Question: I have installed Visual Studio Community 2013 but I can't add new C# items. If I right click on a folder and want to add a C# Razor cshtml file I can't, but I can add is Visual Basic vbhtml. How do I turn-on C#?

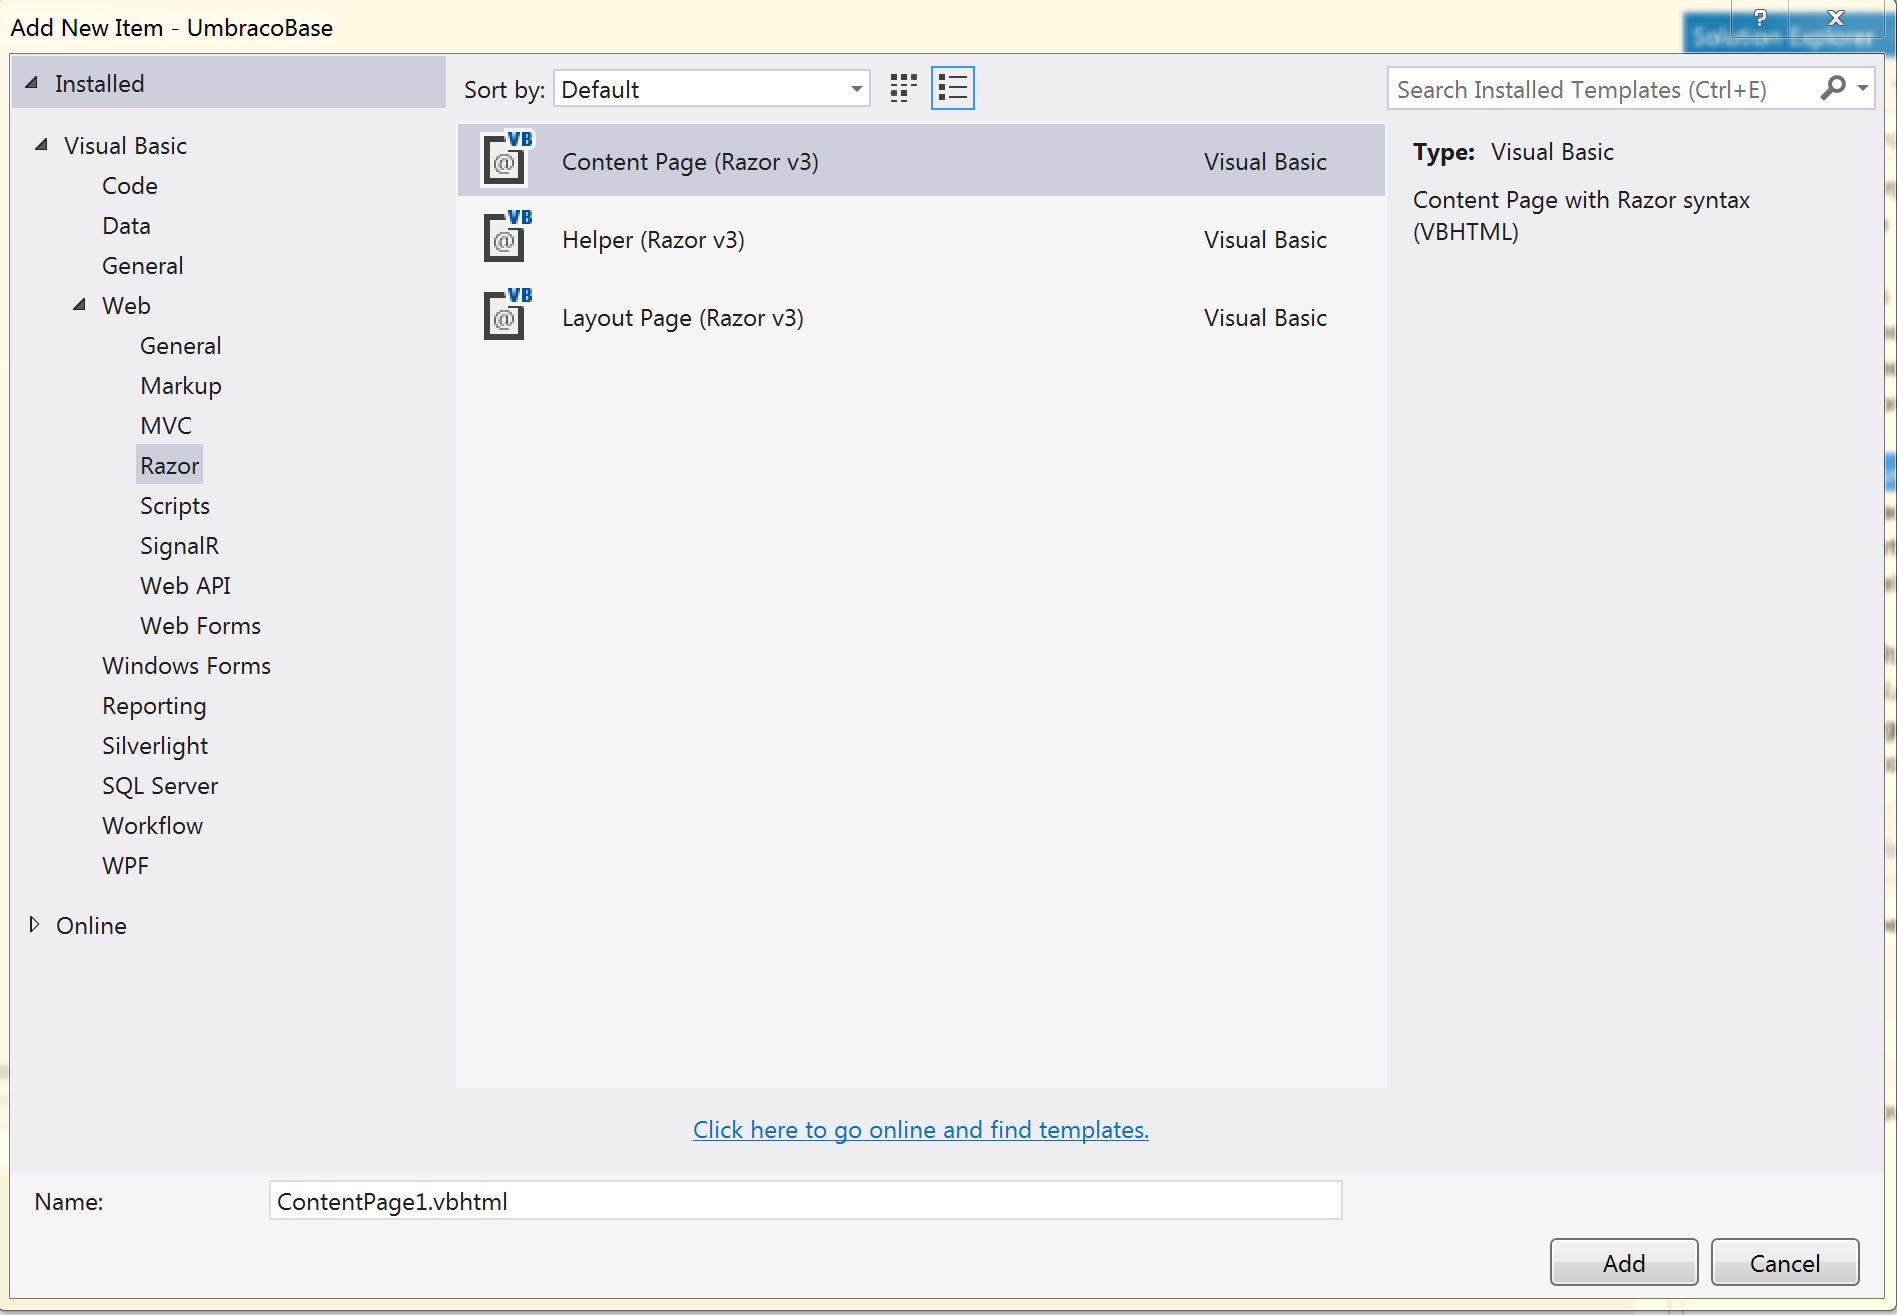
Answer: I suppose you just pick wrong language when setup VS.
You can change it like this:
Go over to 'Tool -> Import and Export Settings', select 'Import selected environment settings' and click Next. Now you may choose to save you settings, after you do that click next and choose 'Visual C#' from the tree view and click Finish.
From this <URL>.